Interaction volume radius: 5 \u00c5
Interaction volume height: 10 \u00c5
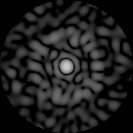
Disorder parameter: 0.8838